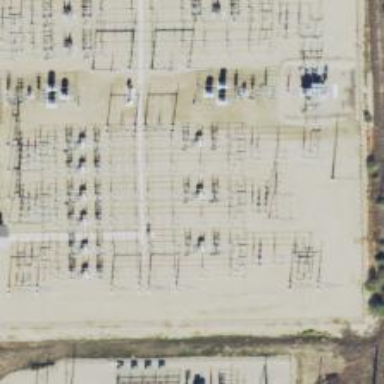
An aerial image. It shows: Switch used for power control.